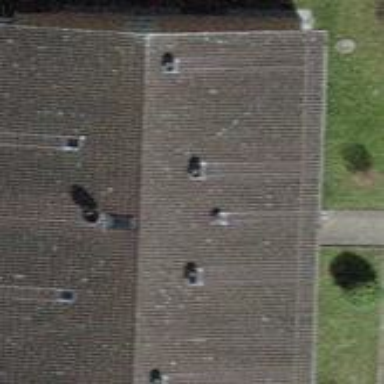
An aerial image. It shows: Building with tiled roof.